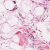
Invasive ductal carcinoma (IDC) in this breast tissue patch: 0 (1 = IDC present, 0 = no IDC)